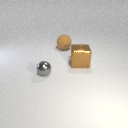
large brown metal cube to the right of large brown rubber sphere